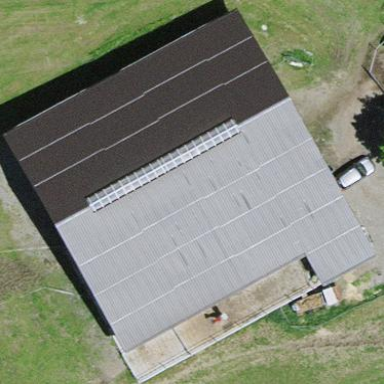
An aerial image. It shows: Farm auxiliary building.